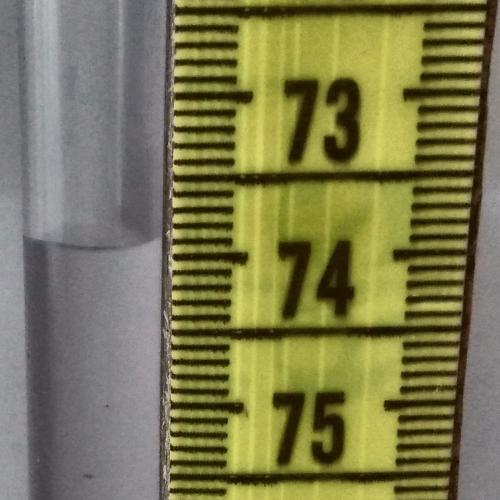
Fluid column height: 73.9 cm